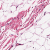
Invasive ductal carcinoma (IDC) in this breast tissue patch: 0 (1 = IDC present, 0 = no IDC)